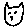
Label: cat